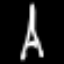
Label: The Eiffel Tower